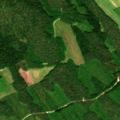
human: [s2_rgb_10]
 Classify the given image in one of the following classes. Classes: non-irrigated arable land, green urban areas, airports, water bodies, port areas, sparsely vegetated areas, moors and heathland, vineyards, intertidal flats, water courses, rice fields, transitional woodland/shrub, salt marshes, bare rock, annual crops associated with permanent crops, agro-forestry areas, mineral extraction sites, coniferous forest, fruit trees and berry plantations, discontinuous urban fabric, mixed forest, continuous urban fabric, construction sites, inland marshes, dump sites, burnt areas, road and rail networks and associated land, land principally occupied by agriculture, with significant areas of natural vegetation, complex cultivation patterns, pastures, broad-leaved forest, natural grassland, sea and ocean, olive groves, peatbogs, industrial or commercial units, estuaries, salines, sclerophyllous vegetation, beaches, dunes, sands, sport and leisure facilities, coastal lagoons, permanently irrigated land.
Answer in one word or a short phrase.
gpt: non-irrigated arable land, coniferous forest, mixed forest